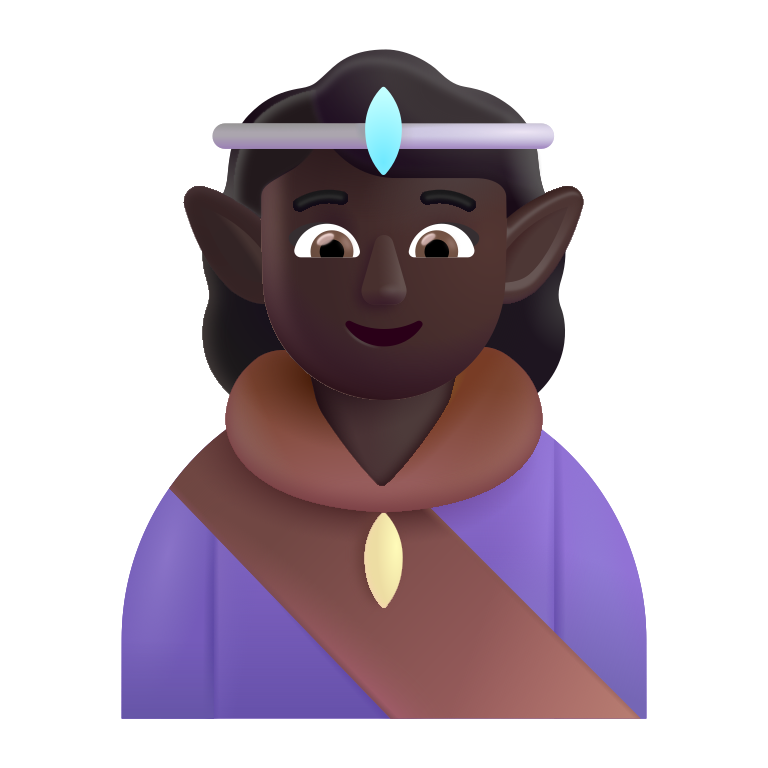
woman elf color dark